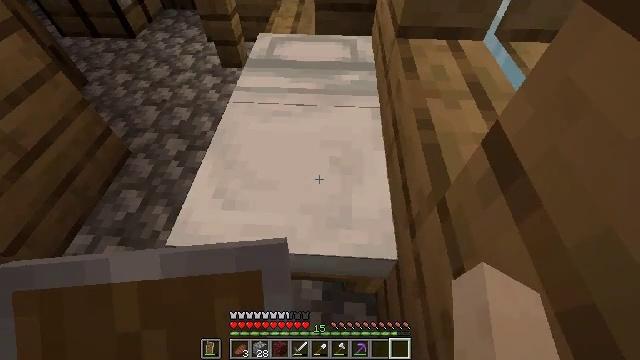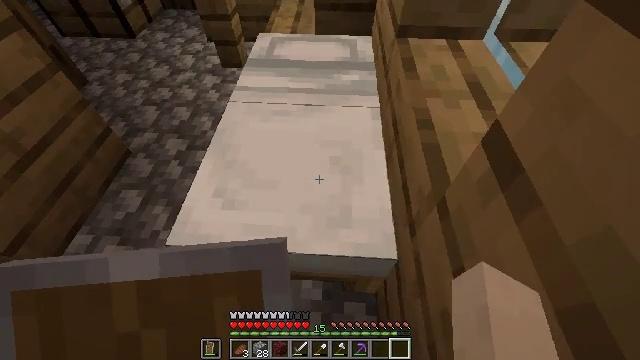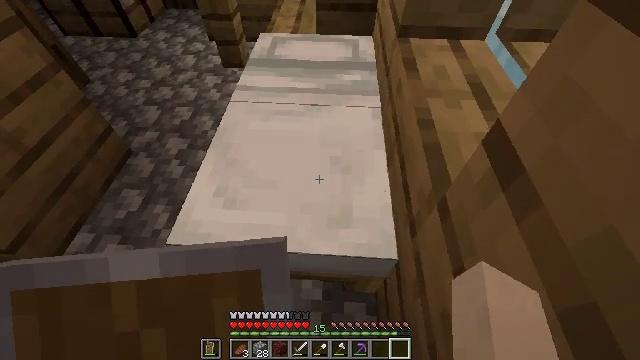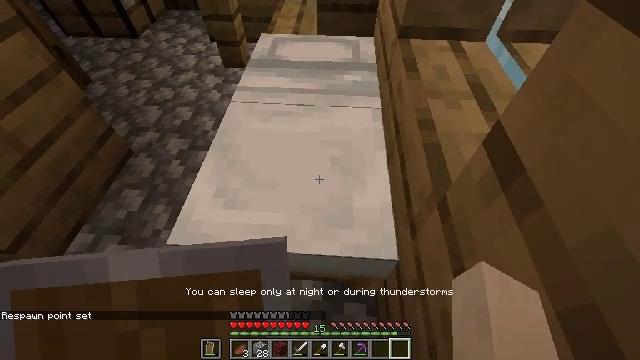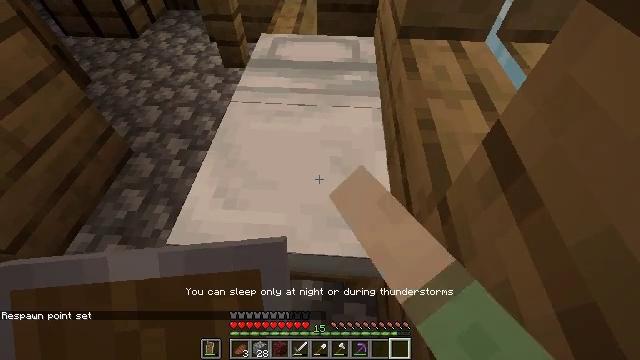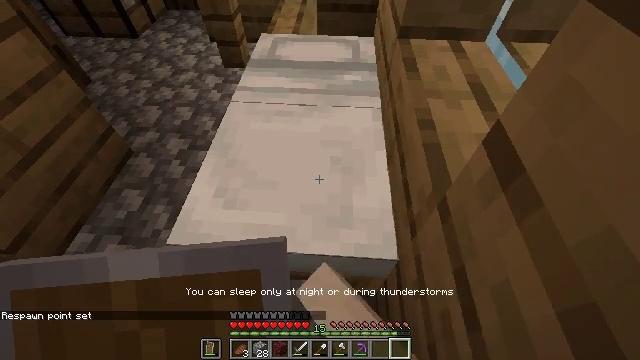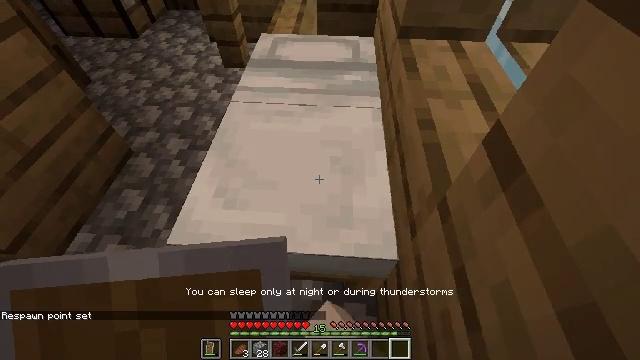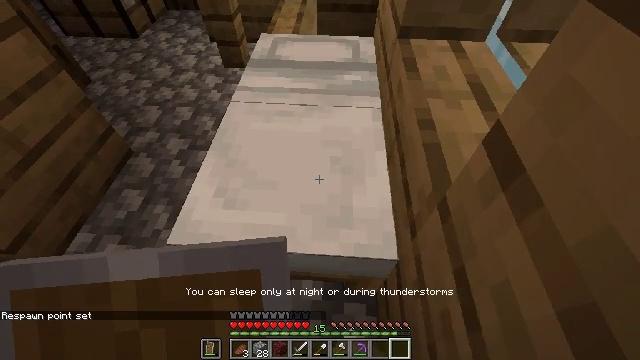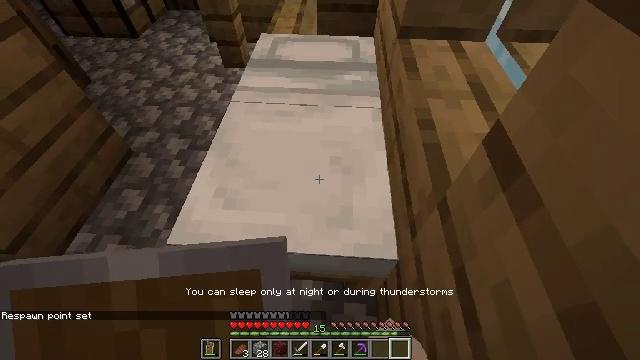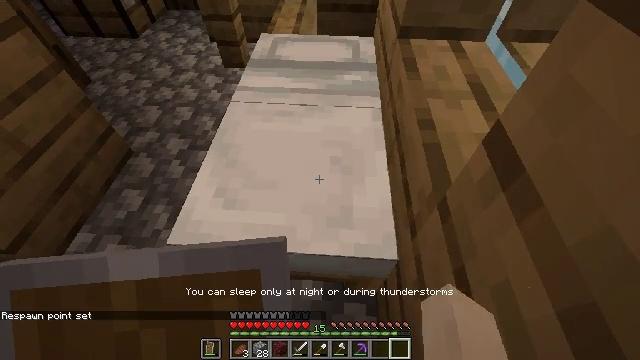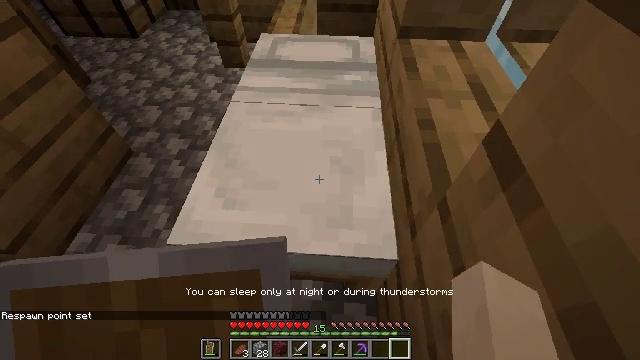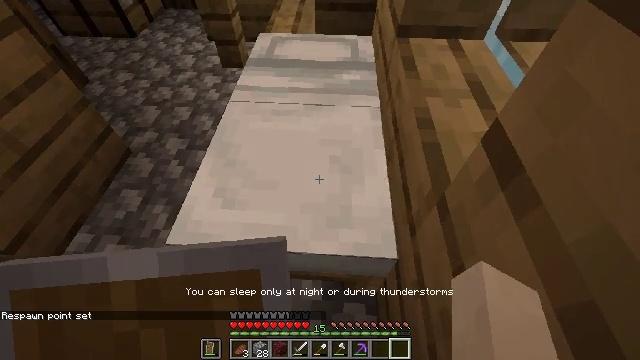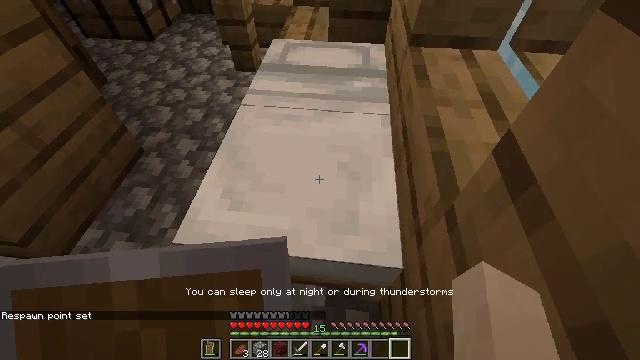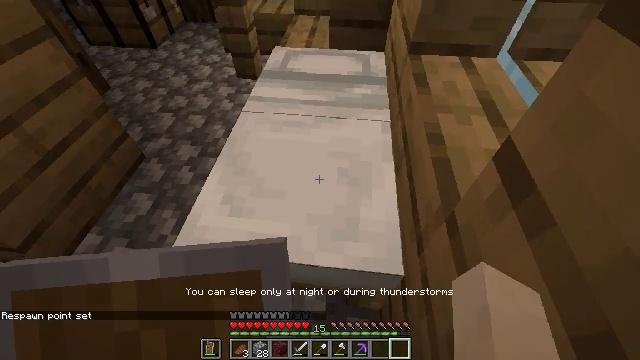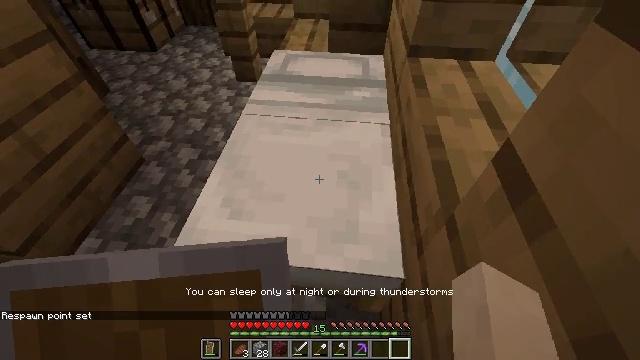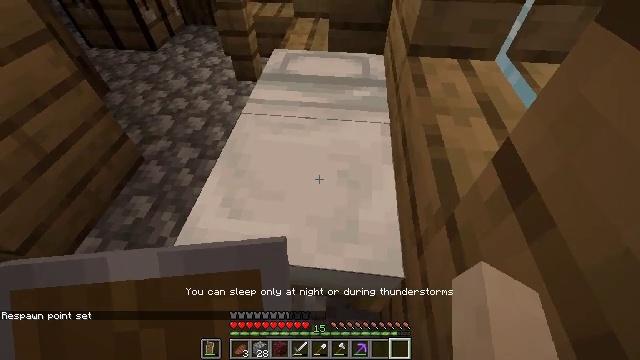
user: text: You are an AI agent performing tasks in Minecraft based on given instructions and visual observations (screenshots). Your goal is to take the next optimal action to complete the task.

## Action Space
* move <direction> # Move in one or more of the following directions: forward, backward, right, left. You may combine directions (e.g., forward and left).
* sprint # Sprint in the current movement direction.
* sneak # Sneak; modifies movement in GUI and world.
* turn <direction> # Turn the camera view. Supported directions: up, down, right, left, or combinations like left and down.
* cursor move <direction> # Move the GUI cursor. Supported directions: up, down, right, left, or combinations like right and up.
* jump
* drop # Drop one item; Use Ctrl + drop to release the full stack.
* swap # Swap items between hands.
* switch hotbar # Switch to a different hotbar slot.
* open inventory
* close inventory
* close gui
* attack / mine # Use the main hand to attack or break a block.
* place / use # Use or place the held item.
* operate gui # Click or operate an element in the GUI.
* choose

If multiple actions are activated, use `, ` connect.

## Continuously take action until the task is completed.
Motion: motion action
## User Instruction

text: Collect wheat crops.
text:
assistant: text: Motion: use / place
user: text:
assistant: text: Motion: no_op
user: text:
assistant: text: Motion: no_op
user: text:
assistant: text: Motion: no_op
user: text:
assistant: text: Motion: no_op
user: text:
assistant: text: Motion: no_op
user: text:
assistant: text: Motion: no_op
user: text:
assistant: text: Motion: no_op
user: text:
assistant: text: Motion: no_op
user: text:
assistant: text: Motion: no_op
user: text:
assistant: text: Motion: no_op
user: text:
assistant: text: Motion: turn left and up
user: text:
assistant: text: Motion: turn up
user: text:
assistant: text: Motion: no_op
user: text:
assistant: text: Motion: no_op
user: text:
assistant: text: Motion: no_op
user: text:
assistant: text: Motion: no_op
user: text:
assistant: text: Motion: no_op
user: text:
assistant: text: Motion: no_op
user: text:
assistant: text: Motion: no_op
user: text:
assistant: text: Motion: no_op
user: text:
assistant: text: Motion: no_op
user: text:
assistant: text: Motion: no_op
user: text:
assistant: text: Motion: no_op
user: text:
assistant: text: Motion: no_op
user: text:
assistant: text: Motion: no_op
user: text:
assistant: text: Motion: no_op
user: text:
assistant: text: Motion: no_op
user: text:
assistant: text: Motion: no_op
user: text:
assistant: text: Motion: no_op